Question: I'm trying to remove an object from an array with
delete array[index]
which is deleting the object from the array however the .length property of the array is still == 1
Any ideas?
PS I'm trying to delete a question e.g. topic->questions[question_id]

'''
if(topic_array[topic_id] !== 'undefined'){
if(topic_array[topic_id].questions.length > 0){
for(var i = 0; i < topic_array[topic_id].questions.length; i++){
if(topic_array[topic_id].questions[i].question_id == question_id){
delete topic_array[topic_id].questions[i];
console.log(topic_array);
}
}
}
}
'''
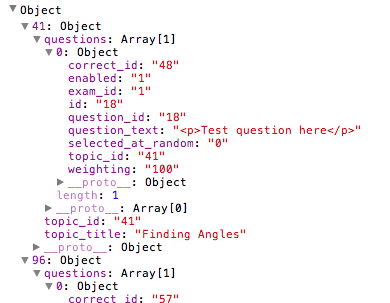
Answer: You don't want 'delete', you want <URL>:
'''
topic_array[topic_id].questions.splice(i, 1);
'''